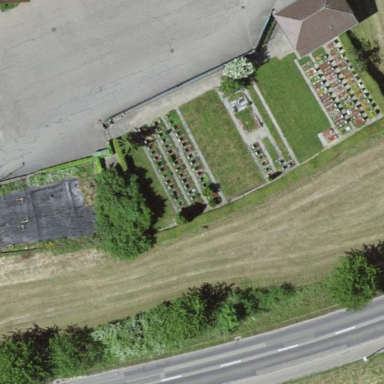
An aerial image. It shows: Grave yard.